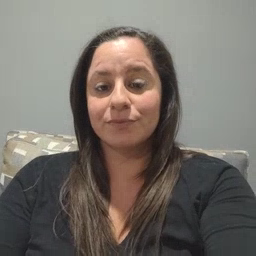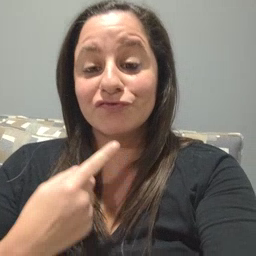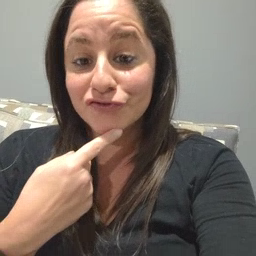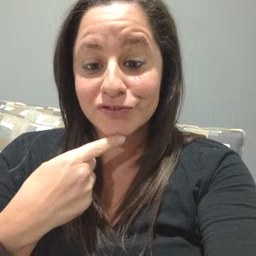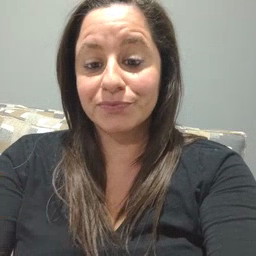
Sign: chin